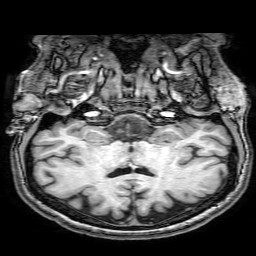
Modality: T1w
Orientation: sagittal
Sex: female
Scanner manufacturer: philips
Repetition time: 0.008248 s
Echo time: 0.0038 s